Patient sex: M
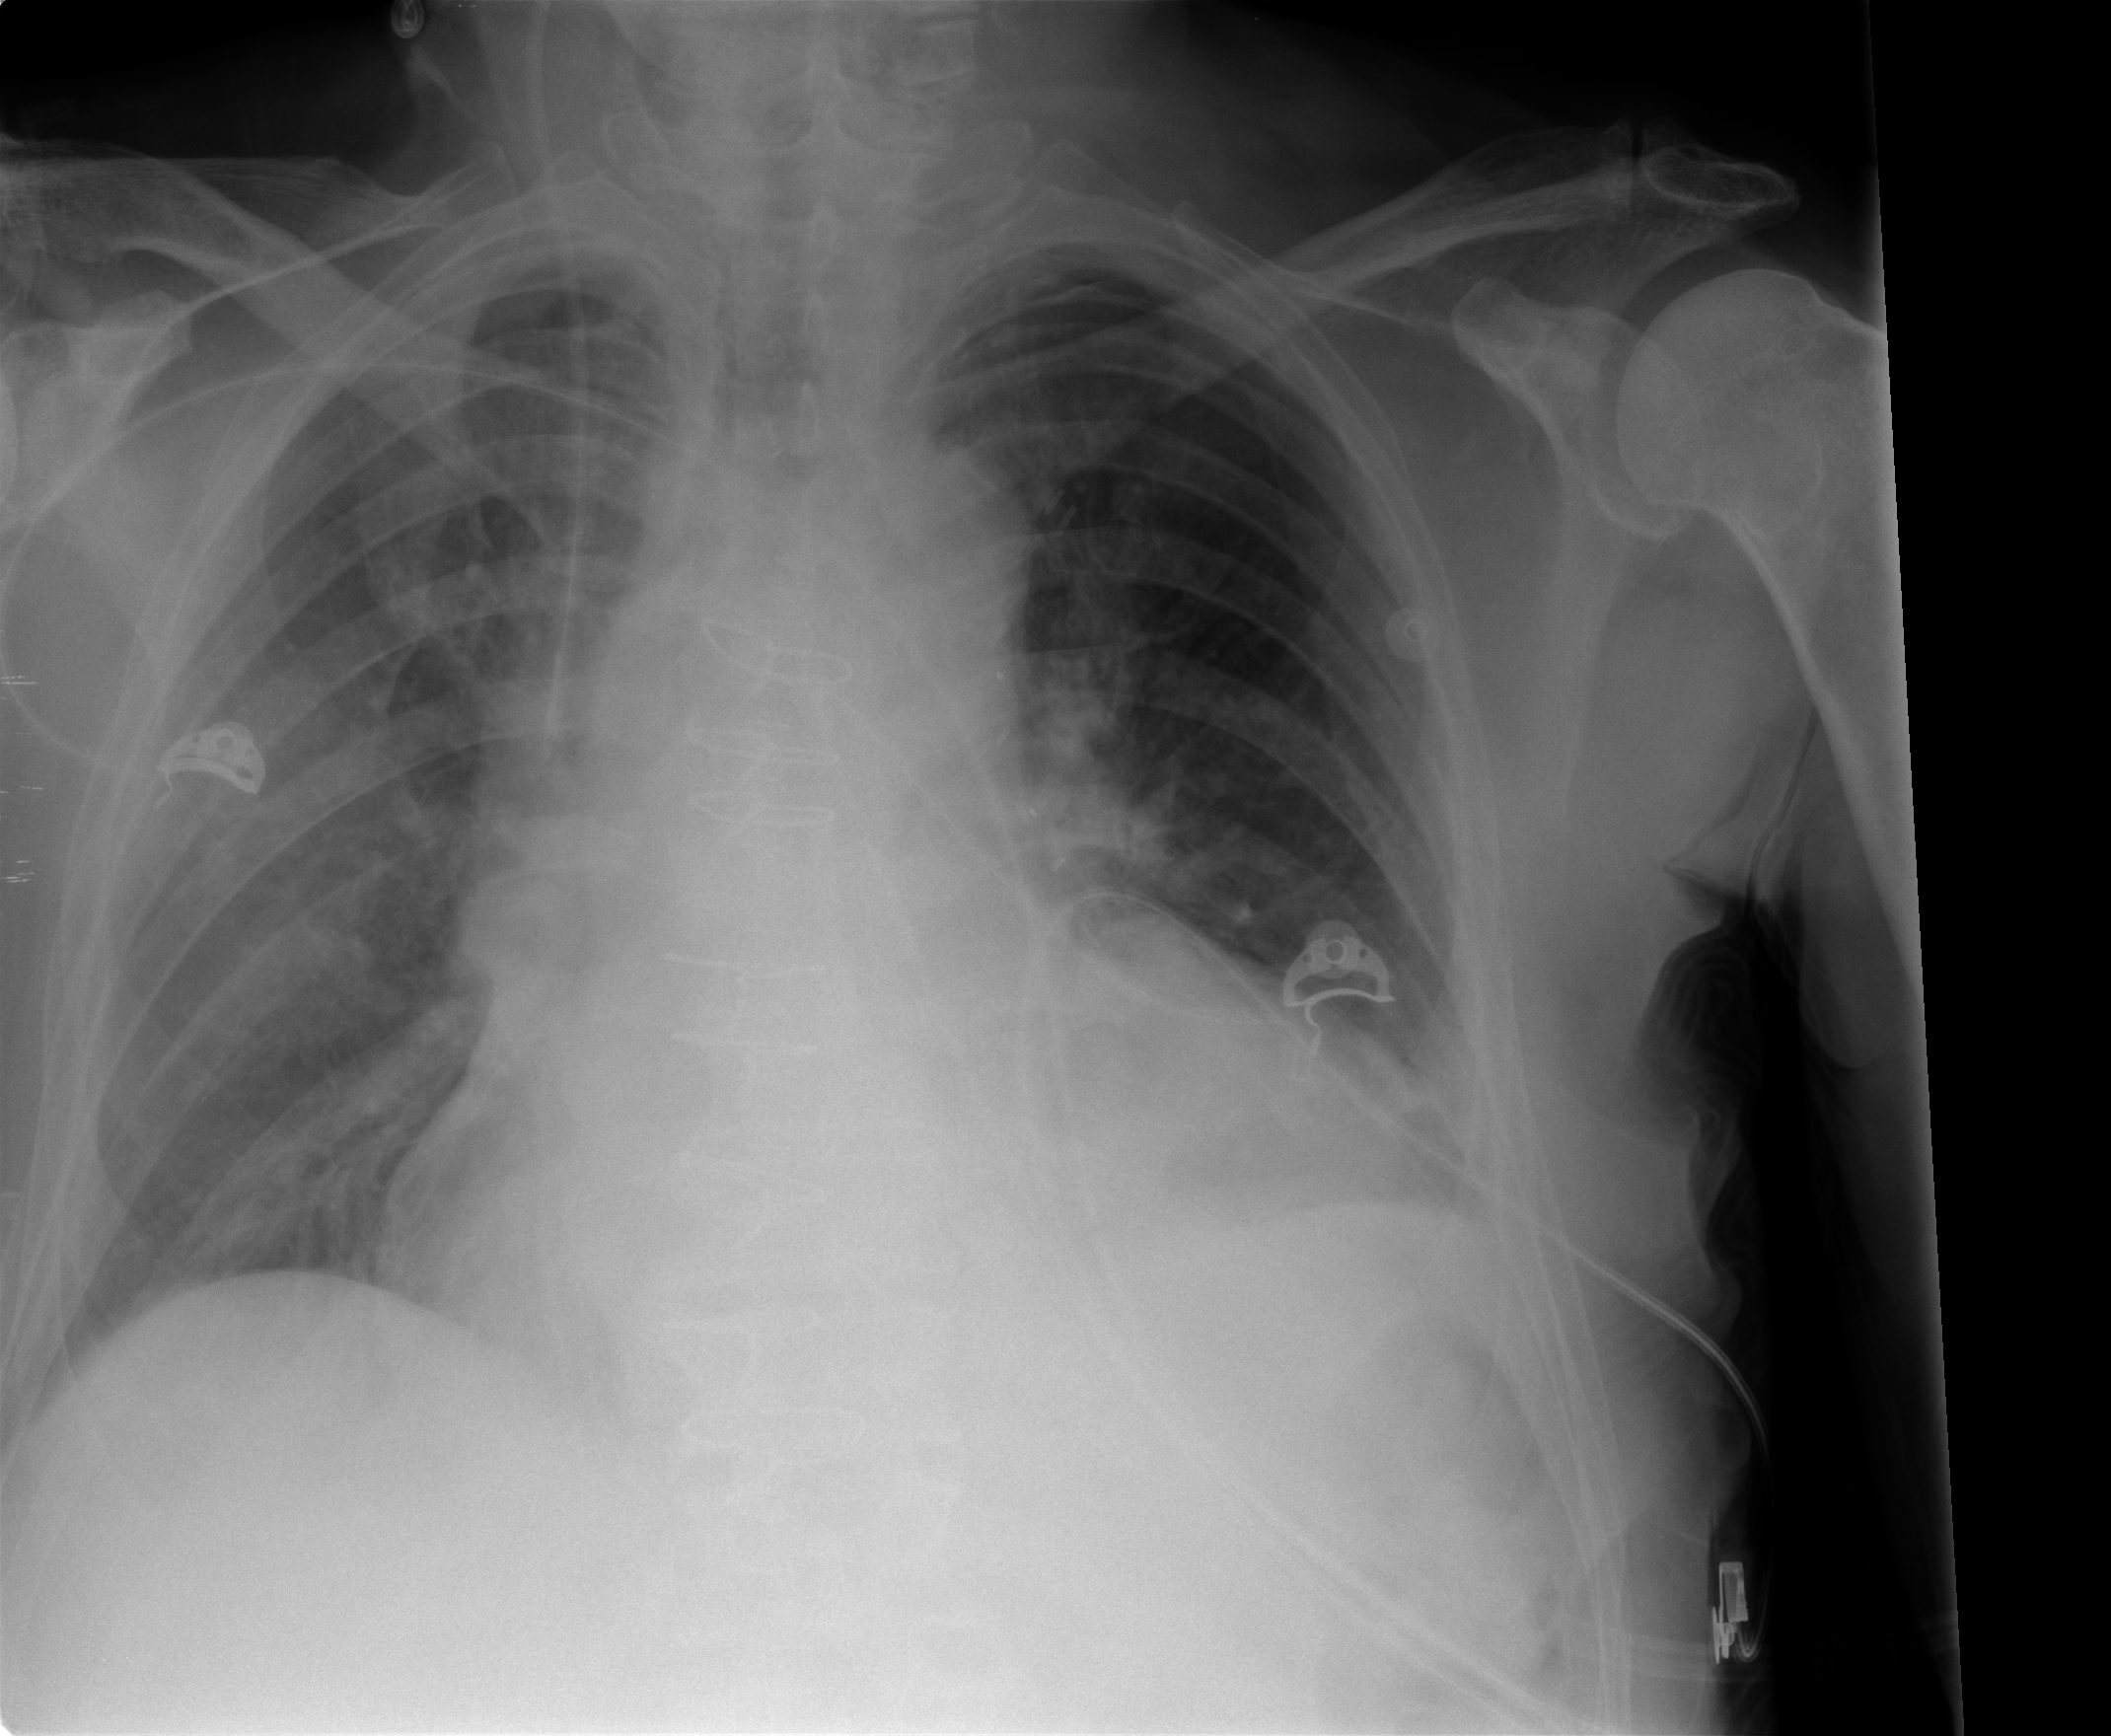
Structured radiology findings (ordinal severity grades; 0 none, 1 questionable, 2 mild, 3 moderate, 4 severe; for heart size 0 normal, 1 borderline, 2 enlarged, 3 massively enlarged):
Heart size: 2
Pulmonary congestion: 1
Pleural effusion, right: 2
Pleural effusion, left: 1
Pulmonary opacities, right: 2
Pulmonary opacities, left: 0
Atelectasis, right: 2
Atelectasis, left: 2